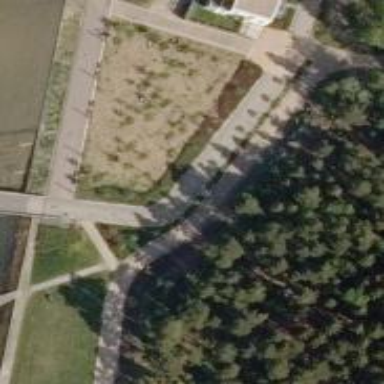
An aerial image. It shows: Cycleway.